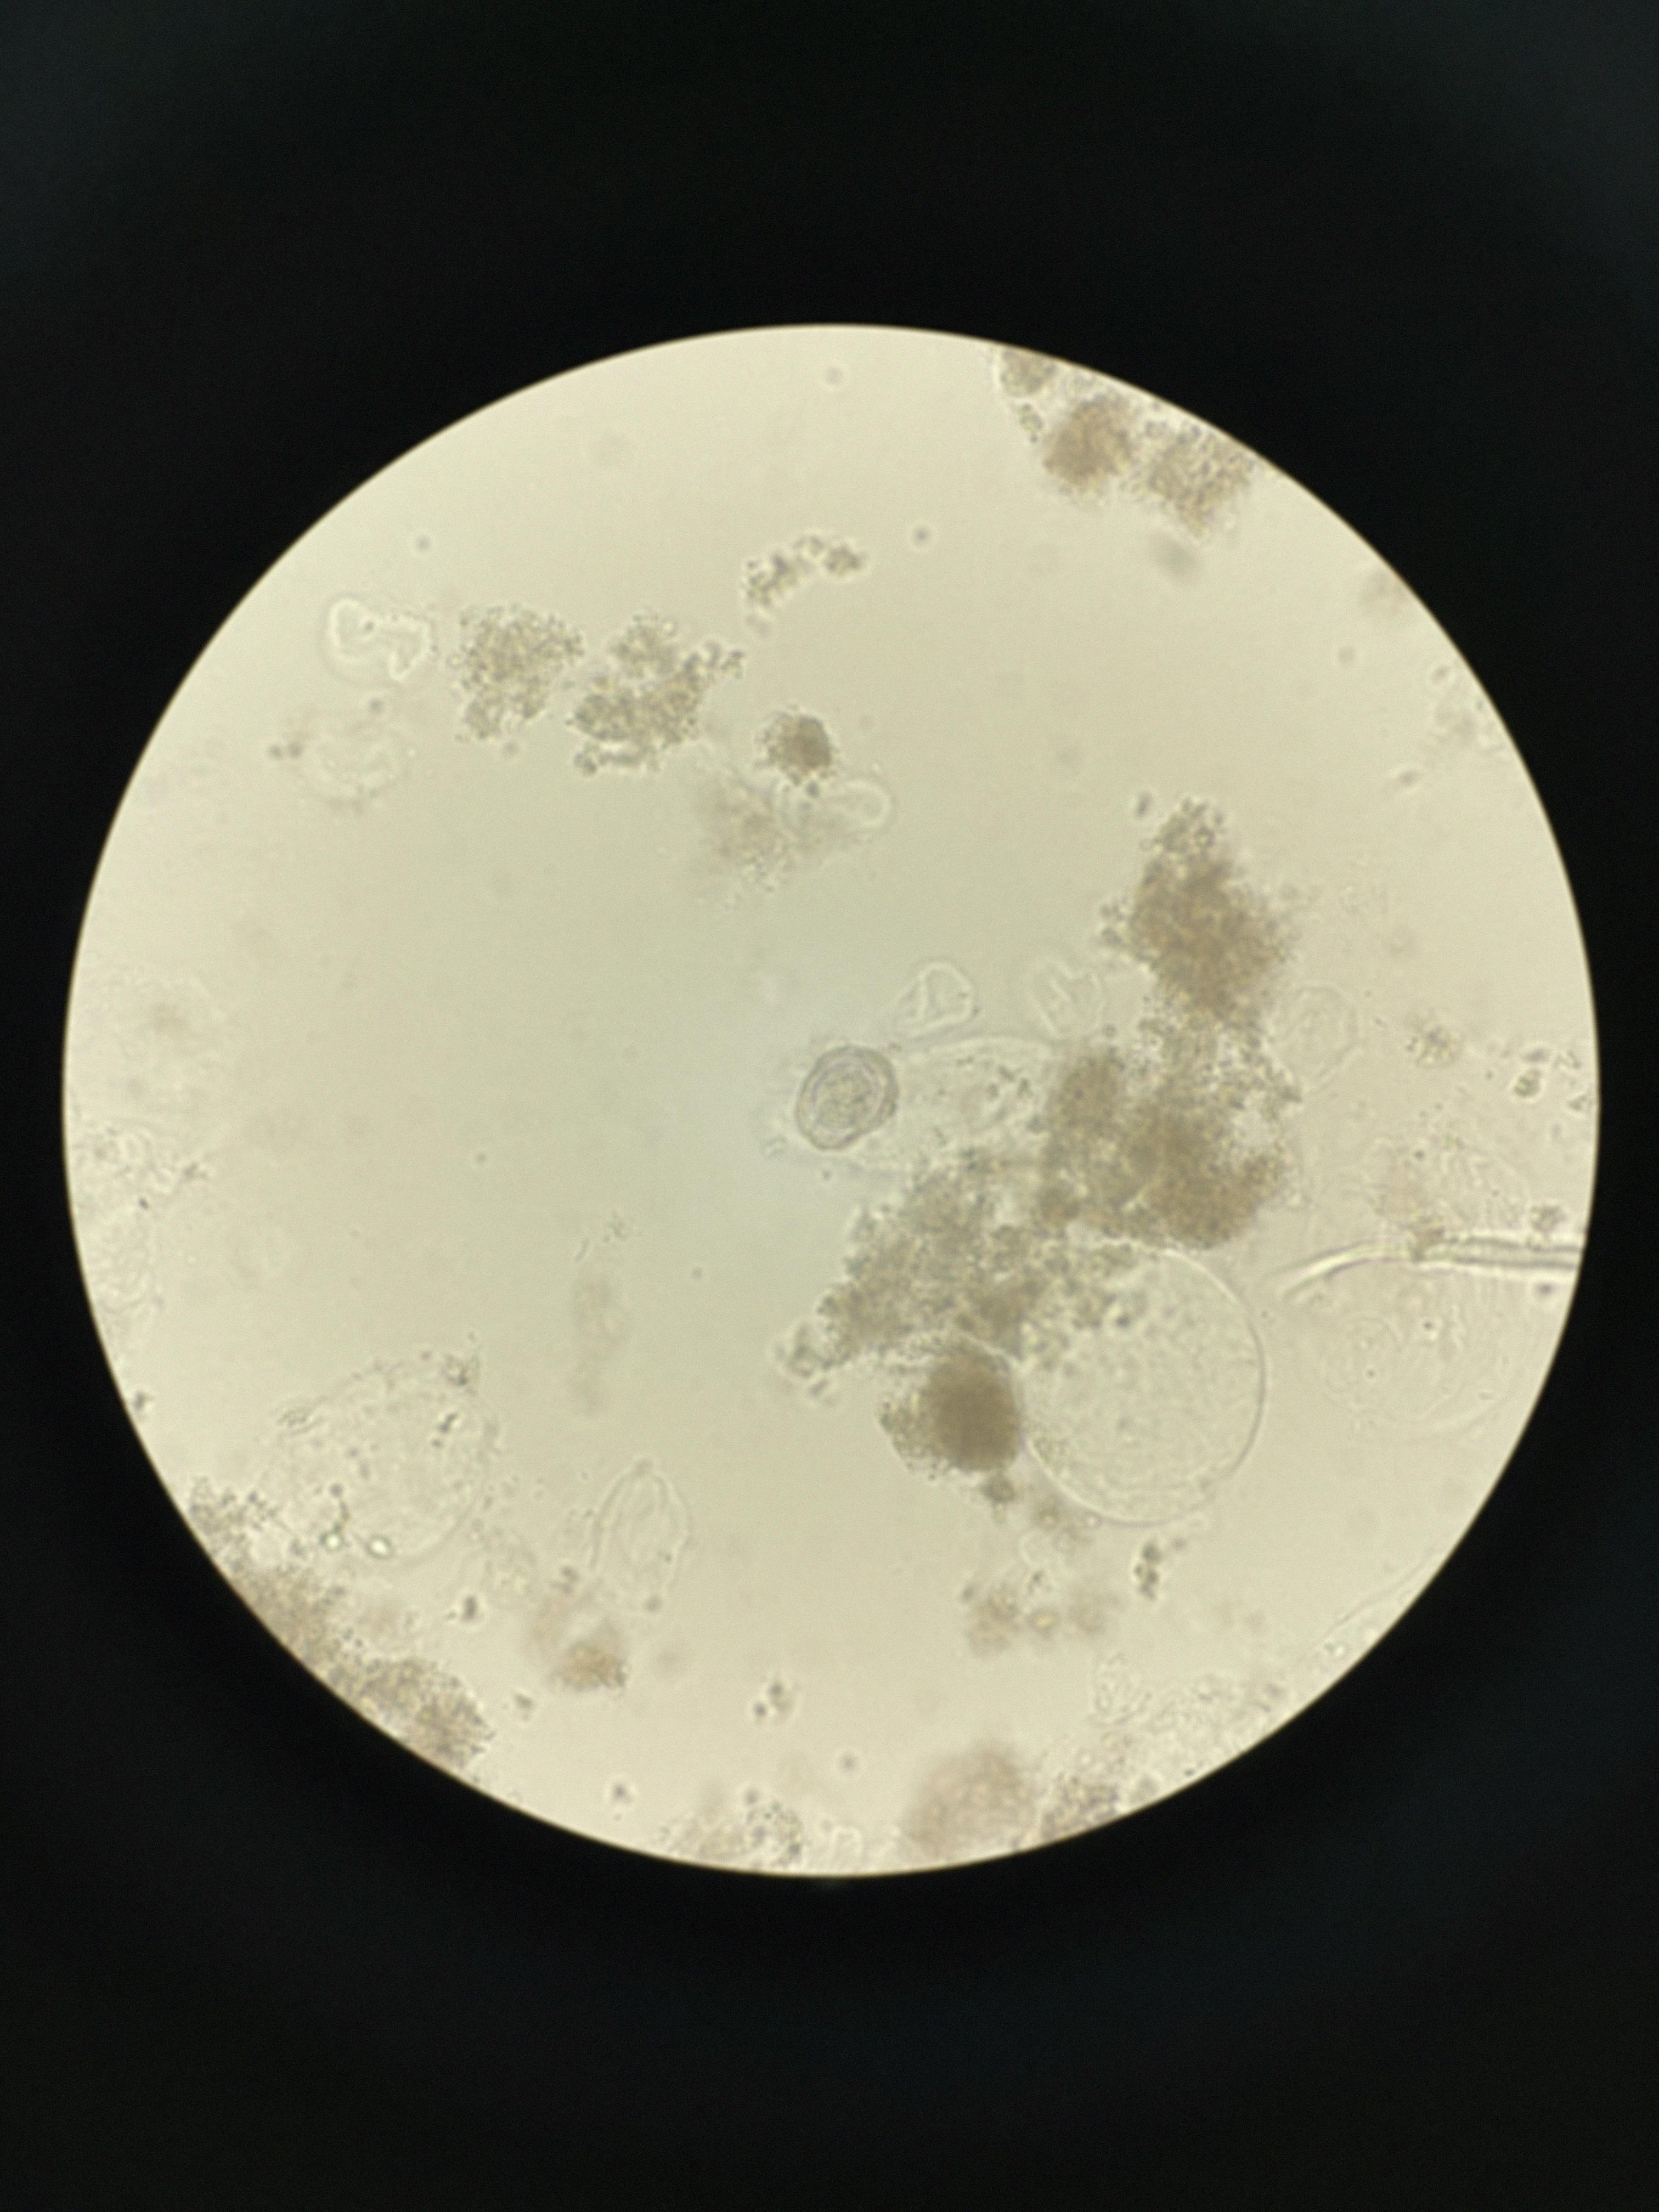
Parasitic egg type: Hymenolepis nana